Question: App name?
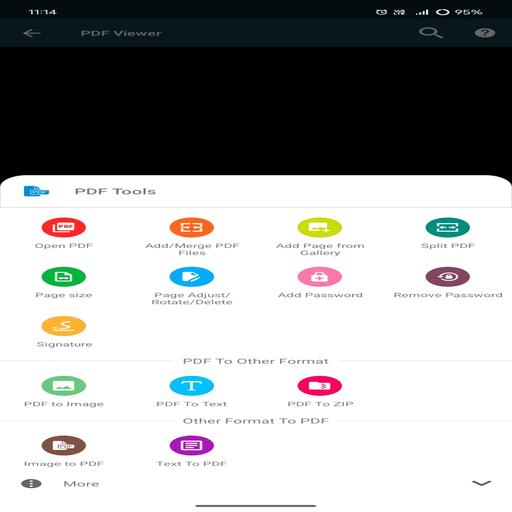
Answer: PDF Tools